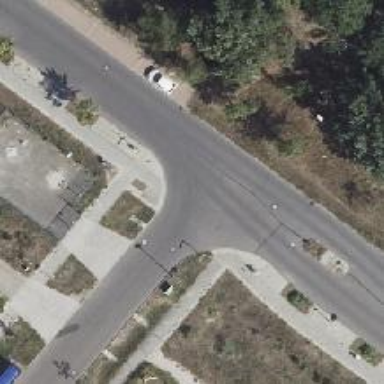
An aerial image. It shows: Residential road with separate asphalt sidewalk.